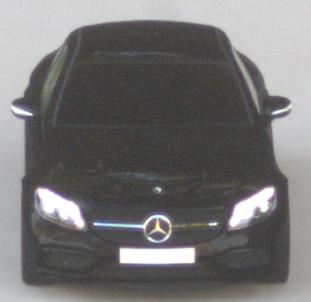
Make: Mercedes-Benz
Model: C 43 AMG
Detailed model: C-Class (205) AMG Limousine
Model produced from: 2016/10
Model produced until: 2018/04
Doors: 4
Color: black
Road condition: dry road
Daytime: morning or afternoon
Contrast: medium contrast